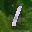
Label: 1